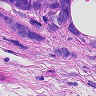
Metastatic tissue present: yes